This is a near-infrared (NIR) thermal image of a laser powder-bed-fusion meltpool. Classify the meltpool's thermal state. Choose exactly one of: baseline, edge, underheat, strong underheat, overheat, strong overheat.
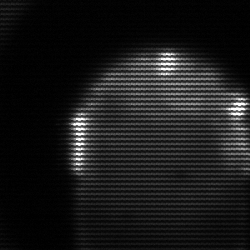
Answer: edge